Field crop: tomato
Growth stage: 1
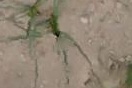
Species: cyperus